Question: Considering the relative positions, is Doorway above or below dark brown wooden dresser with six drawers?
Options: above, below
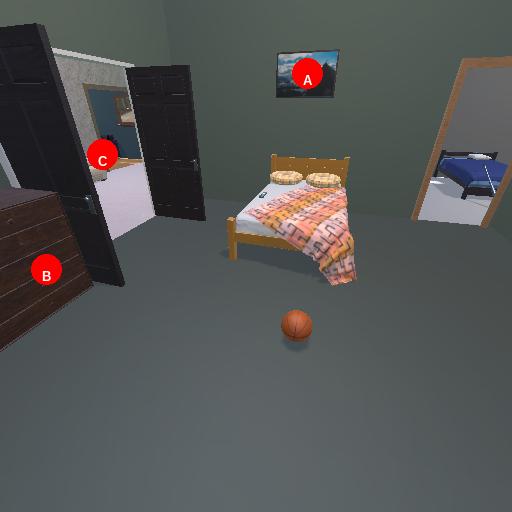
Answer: above